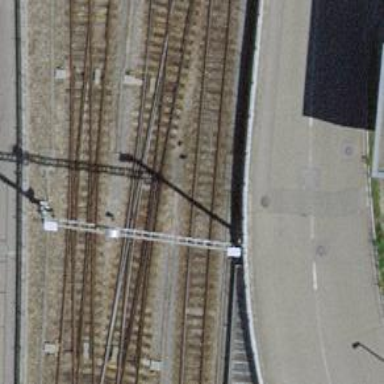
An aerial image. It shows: Railway switch.